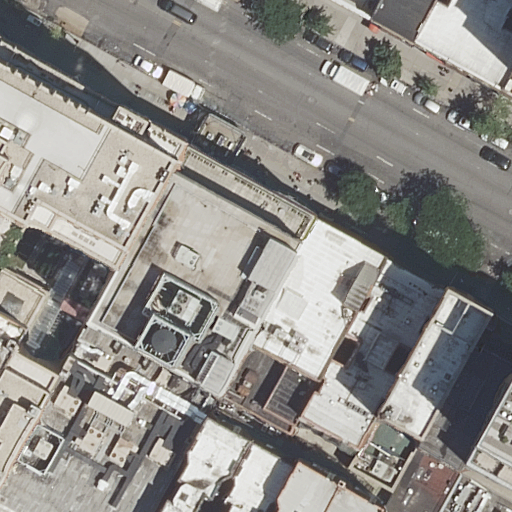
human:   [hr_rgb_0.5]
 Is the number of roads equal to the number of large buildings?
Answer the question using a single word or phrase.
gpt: no

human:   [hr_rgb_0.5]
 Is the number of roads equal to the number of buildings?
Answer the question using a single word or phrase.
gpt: no

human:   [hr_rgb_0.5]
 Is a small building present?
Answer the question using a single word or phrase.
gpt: yes

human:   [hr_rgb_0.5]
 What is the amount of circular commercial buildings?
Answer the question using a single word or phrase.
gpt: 0

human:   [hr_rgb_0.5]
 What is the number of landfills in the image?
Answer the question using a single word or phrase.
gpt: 0

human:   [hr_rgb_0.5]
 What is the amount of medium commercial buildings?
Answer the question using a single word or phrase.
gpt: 0

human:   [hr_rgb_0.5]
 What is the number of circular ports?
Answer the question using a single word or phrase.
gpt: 0

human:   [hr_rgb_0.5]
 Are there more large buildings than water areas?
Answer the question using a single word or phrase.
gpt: yes

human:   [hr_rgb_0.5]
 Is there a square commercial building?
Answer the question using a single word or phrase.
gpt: no

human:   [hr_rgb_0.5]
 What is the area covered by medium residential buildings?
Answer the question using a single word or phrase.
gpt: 1942m2

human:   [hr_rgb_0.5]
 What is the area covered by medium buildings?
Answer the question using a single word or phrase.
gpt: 1942m2

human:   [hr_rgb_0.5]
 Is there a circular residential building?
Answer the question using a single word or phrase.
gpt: no

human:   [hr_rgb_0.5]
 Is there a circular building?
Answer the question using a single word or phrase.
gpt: no

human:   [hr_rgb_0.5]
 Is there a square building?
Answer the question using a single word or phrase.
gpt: no

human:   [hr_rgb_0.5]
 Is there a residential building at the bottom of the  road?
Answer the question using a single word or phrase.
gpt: yes

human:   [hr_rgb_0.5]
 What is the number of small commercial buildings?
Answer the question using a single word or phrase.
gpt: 1

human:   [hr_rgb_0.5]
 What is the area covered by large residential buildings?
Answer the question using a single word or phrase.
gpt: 4349m2

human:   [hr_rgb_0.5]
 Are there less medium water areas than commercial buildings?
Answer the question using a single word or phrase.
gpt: yes

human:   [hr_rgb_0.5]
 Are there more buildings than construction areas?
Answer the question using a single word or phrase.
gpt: yes

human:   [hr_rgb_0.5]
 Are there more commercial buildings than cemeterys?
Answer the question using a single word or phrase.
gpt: yes

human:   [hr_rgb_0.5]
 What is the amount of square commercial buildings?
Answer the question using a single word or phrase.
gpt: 0

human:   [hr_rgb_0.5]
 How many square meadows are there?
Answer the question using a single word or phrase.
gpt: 0

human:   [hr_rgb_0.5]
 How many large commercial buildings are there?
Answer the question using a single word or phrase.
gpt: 0

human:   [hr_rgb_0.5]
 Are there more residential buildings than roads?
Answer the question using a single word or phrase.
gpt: yes

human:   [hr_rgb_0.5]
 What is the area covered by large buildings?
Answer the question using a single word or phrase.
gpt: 4349m2

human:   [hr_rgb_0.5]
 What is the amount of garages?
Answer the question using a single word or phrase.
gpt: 0

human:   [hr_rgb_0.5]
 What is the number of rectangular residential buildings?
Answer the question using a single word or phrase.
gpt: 6

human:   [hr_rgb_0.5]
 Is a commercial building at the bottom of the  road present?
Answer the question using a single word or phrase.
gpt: no

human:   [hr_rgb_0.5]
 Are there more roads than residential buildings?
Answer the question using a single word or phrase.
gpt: no

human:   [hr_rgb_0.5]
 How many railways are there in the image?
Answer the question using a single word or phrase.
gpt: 0

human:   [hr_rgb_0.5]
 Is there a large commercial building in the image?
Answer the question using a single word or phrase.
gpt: no

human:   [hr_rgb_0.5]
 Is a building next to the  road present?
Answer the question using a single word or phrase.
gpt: yes

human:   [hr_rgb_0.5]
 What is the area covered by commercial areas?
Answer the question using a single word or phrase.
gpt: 0m2

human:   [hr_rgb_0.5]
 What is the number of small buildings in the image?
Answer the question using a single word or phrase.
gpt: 5

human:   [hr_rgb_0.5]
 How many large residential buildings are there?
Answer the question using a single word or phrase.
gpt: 3

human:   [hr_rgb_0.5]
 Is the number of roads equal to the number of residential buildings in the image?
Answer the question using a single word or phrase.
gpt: no

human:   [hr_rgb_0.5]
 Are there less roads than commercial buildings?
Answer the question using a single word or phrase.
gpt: no